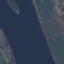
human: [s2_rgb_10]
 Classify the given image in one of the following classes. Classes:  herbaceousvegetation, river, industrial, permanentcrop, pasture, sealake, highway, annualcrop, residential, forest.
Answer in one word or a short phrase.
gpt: River